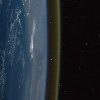
Label: water